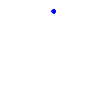
Particle: kaon